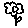
Label: flower